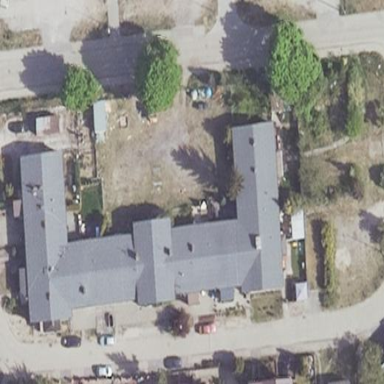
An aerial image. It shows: Residential building.